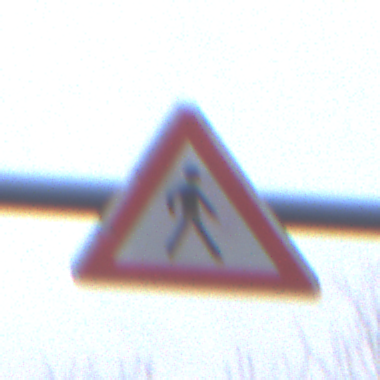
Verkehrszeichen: FussgaengerLinks
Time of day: MorningAfternoon
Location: Outdoor (Suburban)
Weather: Overcast
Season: NotSpecified
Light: Natural